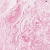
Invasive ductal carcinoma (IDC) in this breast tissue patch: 0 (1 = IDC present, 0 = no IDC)